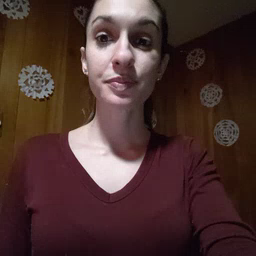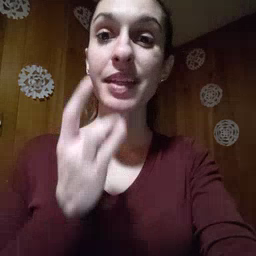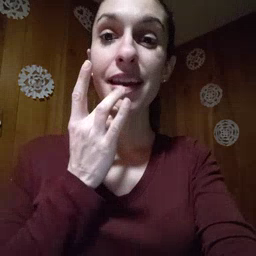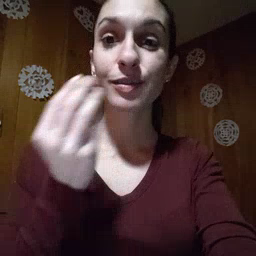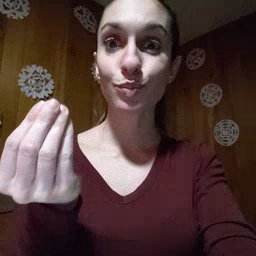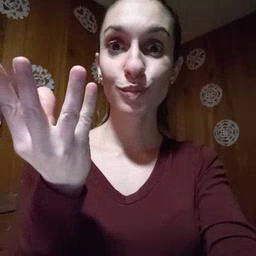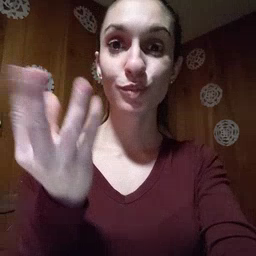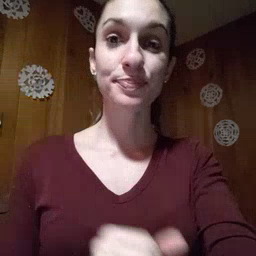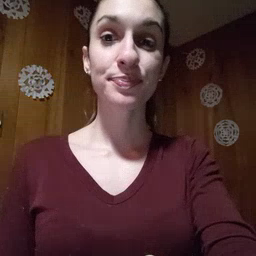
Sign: lamp